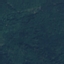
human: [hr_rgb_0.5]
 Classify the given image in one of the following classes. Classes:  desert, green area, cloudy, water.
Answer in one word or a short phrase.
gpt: green area